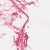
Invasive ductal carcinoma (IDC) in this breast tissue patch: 0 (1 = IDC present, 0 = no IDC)